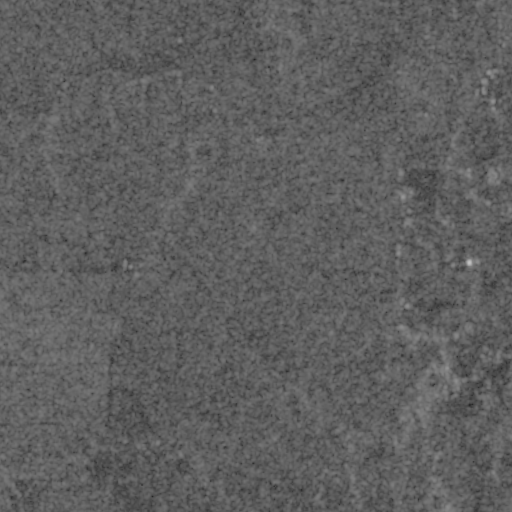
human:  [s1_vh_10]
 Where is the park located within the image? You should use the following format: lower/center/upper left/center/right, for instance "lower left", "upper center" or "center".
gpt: The park is located in the upper right of the image.
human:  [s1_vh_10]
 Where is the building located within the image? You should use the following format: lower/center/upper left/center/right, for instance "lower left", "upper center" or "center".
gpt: The building is located in the upper right of the image.
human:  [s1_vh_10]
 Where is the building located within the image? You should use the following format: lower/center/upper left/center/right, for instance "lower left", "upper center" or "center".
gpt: The building is located in the right of the image.
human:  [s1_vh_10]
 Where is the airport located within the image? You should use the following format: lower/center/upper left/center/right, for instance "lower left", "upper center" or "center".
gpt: There is no airport in the image.

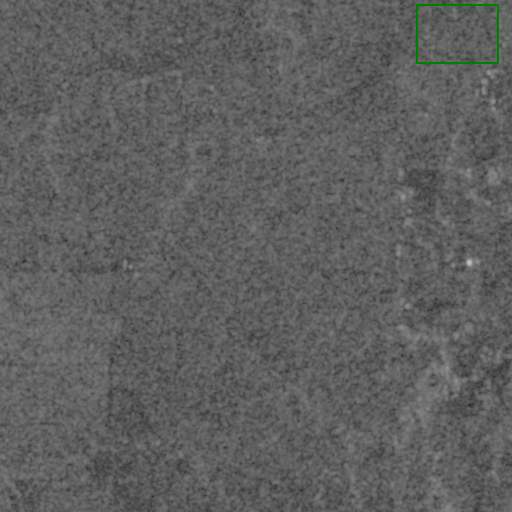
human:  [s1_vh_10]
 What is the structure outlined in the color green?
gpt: The structure outlined in green is a park.
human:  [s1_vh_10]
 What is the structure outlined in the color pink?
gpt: There is no pink outline.